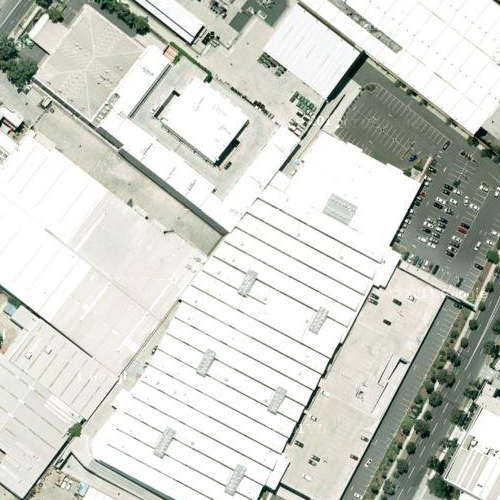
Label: sydney